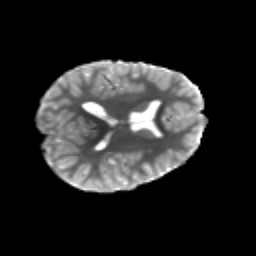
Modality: T2w
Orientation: axial
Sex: female
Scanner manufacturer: siemens
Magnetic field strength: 3 T
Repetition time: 5 s
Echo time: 0.071 s